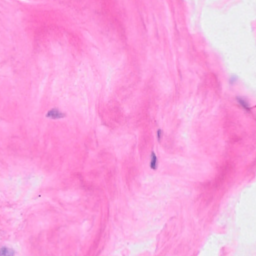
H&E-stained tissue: Breast